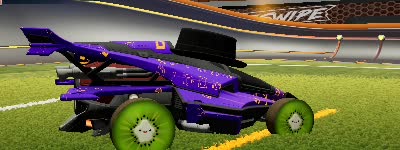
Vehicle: aftershock